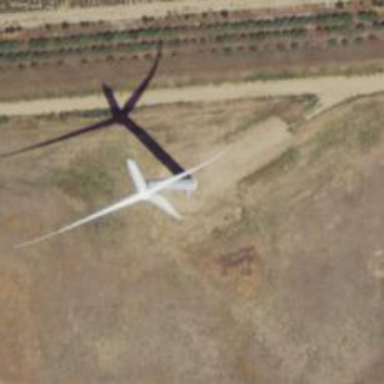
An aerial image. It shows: Wind generator powered by horizontal-axis wind turbine.